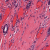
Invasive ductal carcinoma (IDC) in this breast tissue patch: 1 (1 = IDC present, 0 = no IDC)